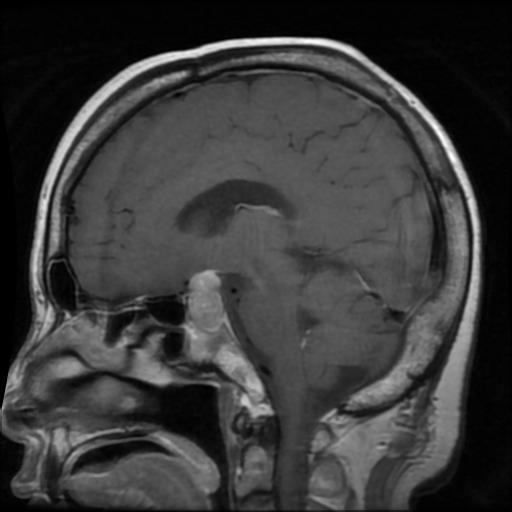
Label: pituitary